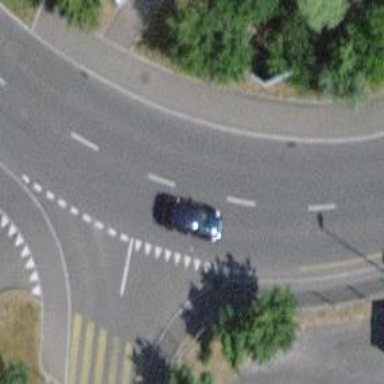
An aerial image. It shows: Road with "give way" sign.